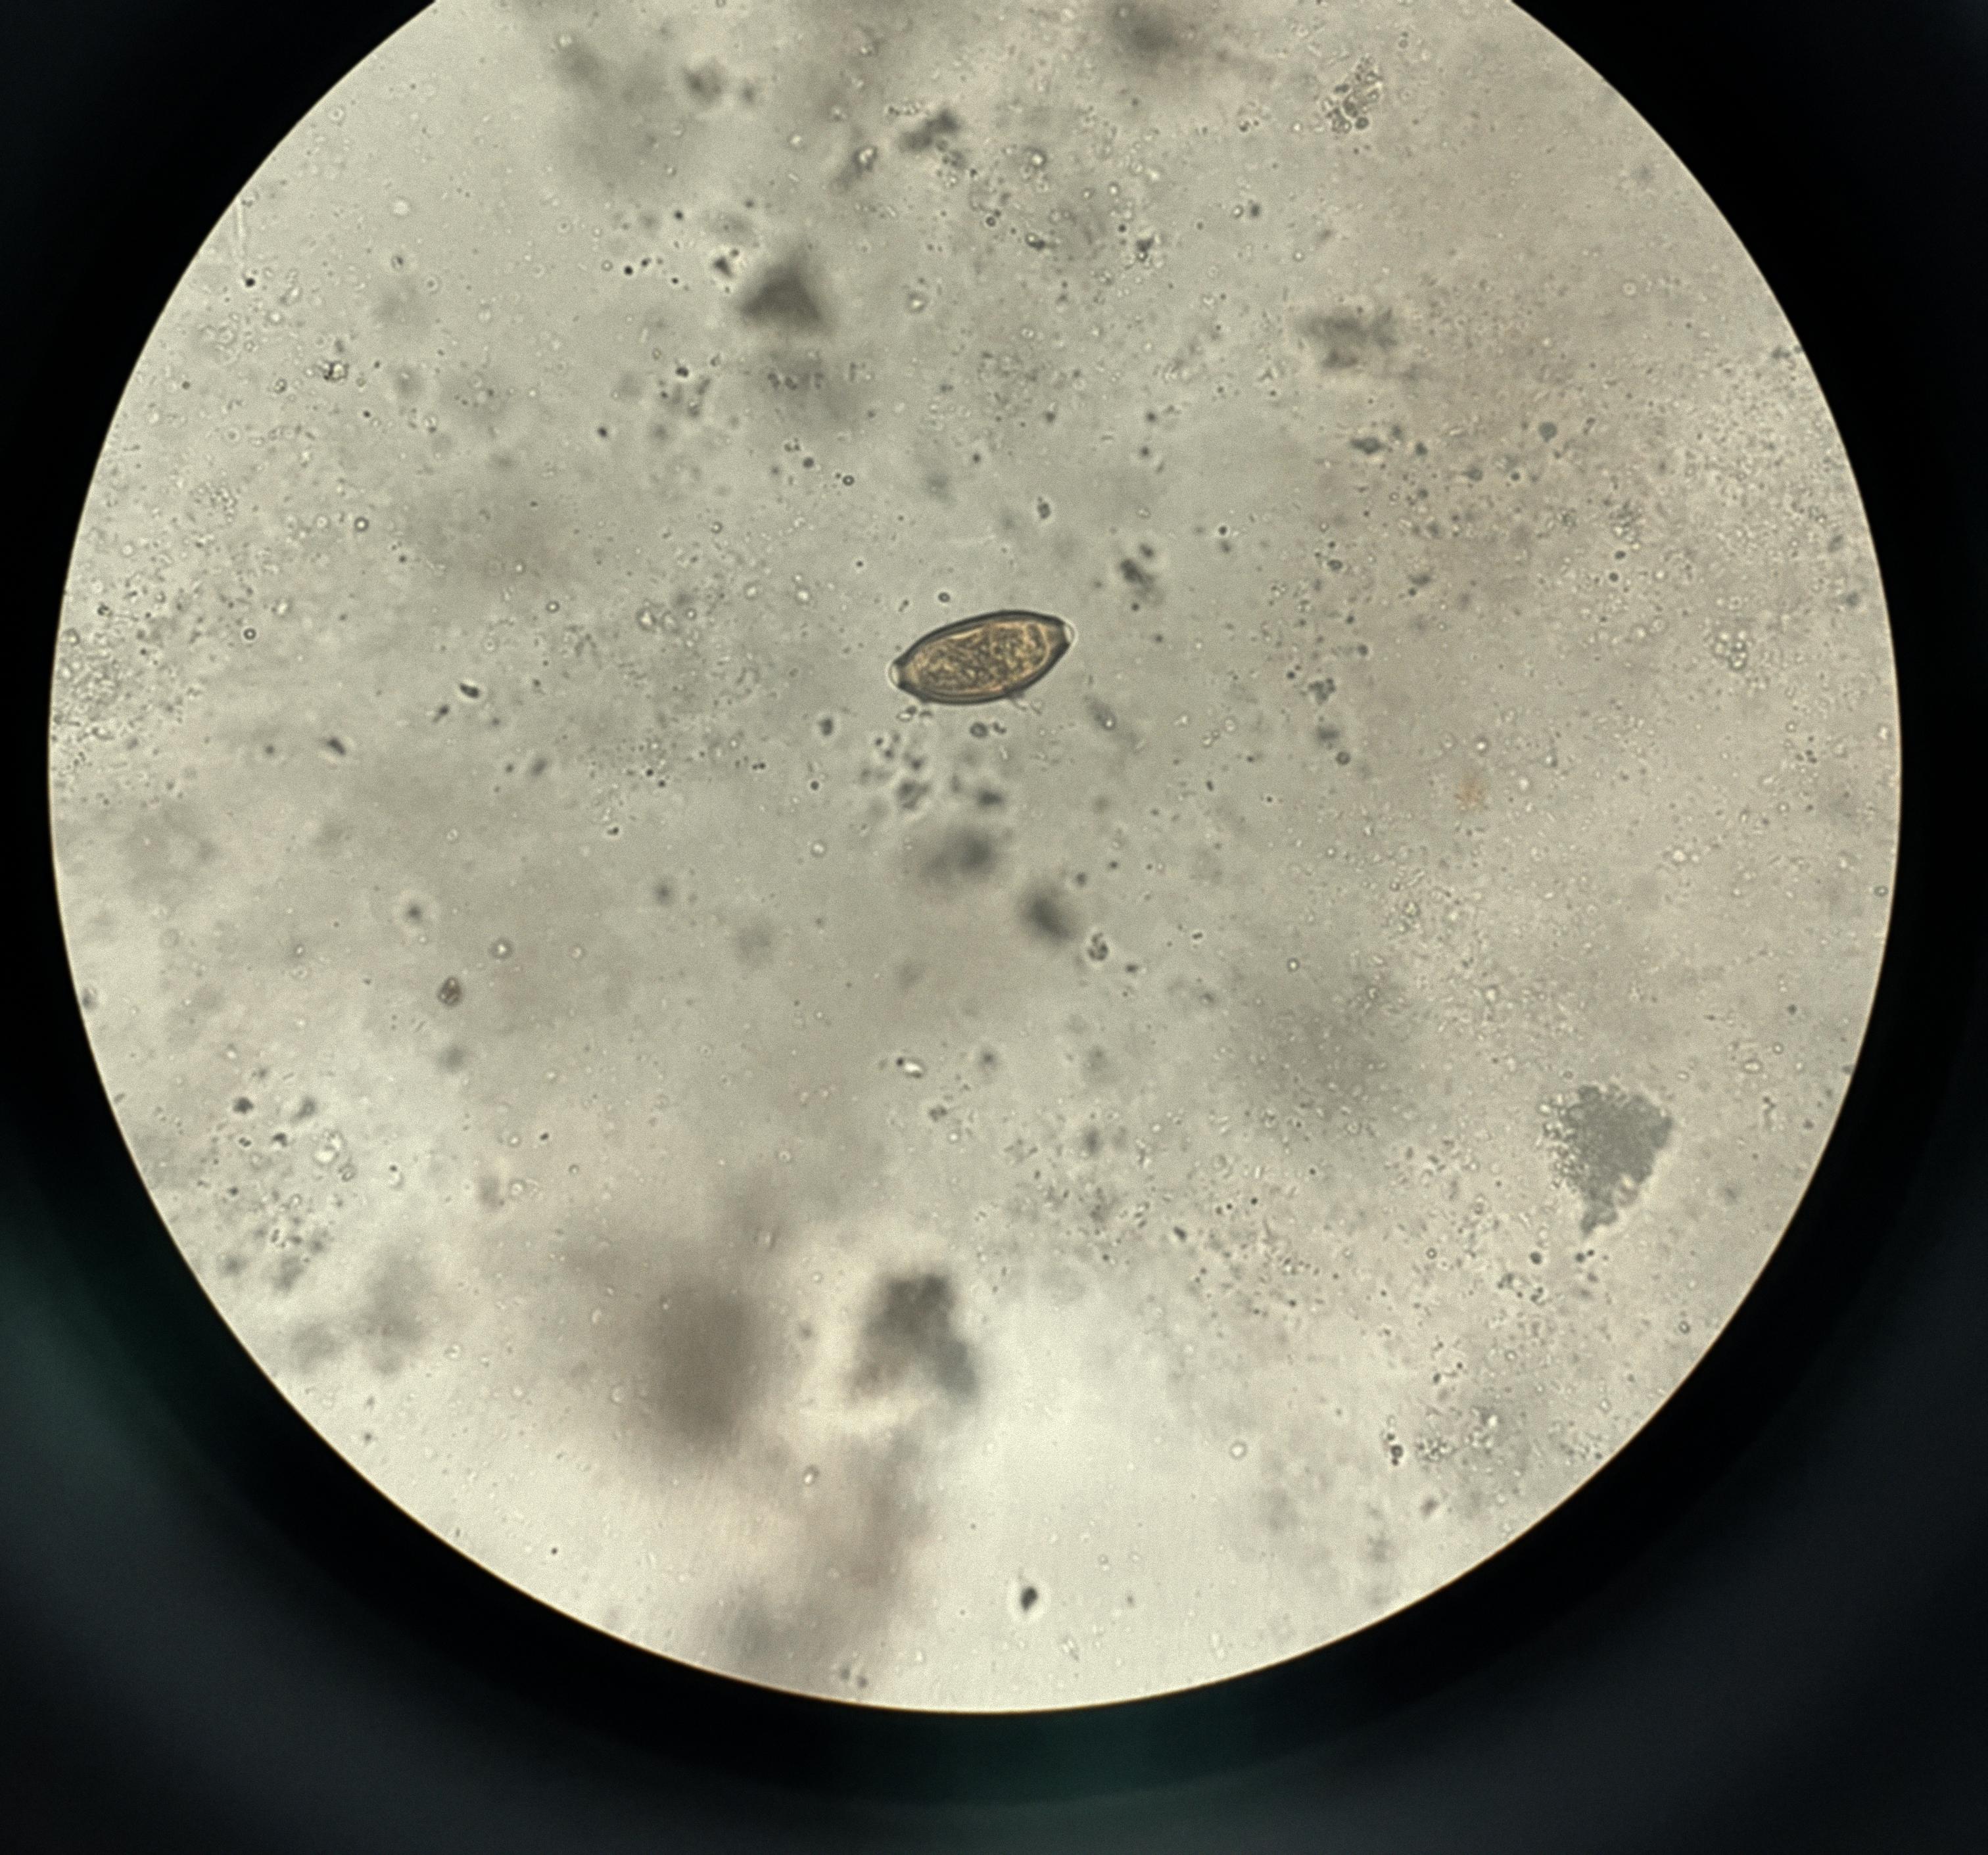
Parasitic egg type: Trichuris trichiura